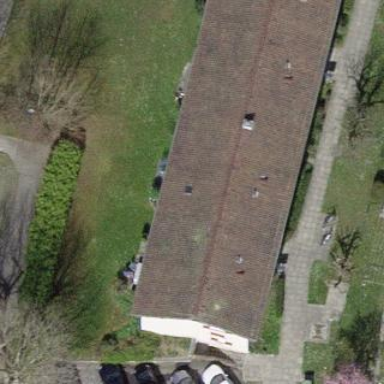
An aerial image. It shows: Residential building.